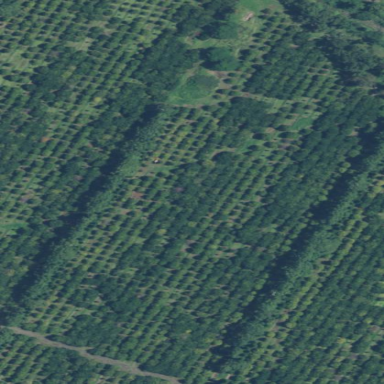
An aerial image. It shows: Orchard filled with macadamia trees.